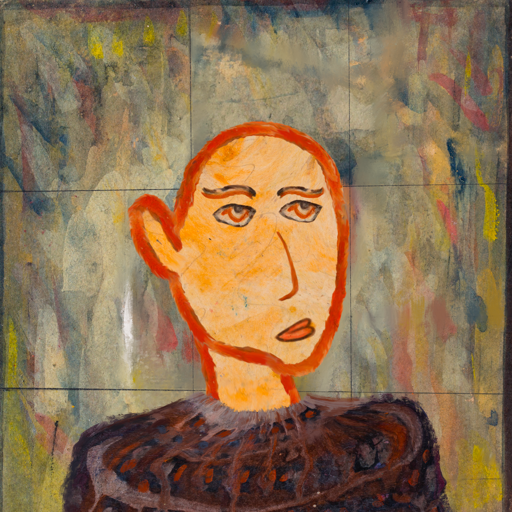
Background: GypsyMother, Head And Neck Side: Experience, Face Side: Experience, Bust: Hypocrite, Hair Side: Blank, Head Accessory: Blank, Second Necklace: Blank, Necklace: Blank, Baby: Blank